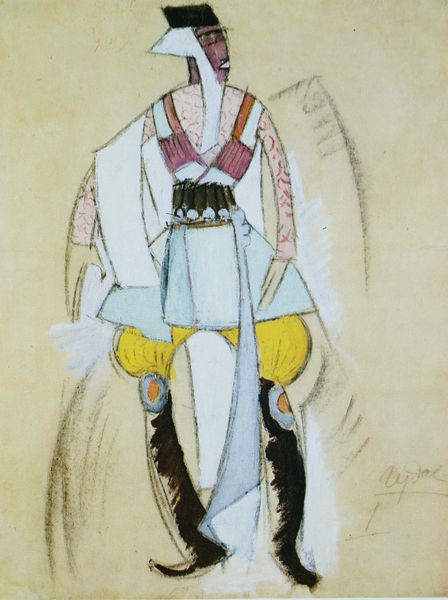
Titel: Der Dämon
Künstler: Aristarch Lentulow
Standort: Moskau
Institution: Bachruschin-Museum
Schlagwörter: blau, hand, mann, schurz, umhang, weiß, gelb, kubismus, kubistisch, bewegung, frau, haar, hut, kreide, mund, orange, profil, schwarz, skizze, zeichnung, gürtel, rot, tuch, mode, muster, ornament, rock, tanz, anzug, hemd, hose, jacke, mütze, arme, gesicht, kleidung, mensch, hände, signatur, auge, figur, kostüm, mantel, blatt, theater, rosa, reiter, beine, hellblau, bein, farbig, füße, schrift, papier, schuhe, abstrakt, fläche, flächen, modern, farbe, lila, violett, linien, signiert, krieg, knie, jacket, futurismus, orient, linie, kniee, scharz, uniform, brille, soldat, koloriert, bleistift, stiefel, schuh, entwurf, ritter, rüstung, puppe, tracht, arabisch, zähne, krieger, pluderhose, tunika, turban, träger, pullover, türkei, tänzer, gesichtslos, araber, konstruktivismus, kapuze, stifel, fez, else, pumphose, jack, jussuf, knieschutz, laskerschüler, zweichnung